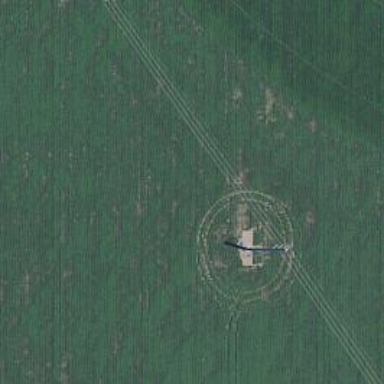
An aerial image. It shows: Power tower.